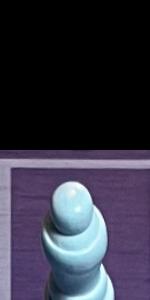
Label: Empty